Question: I'm developing windows phone 8 application.
I need to apply phone call task.
'''
<StackPanel x:Name="spphone" Orientation="Horizontal">
<TextBlock x:Name="callnumber" Foreground="Red" Tap="phonenumber_Tap">
<Run Text="{Binding phone}"/>
</TextBlock>
</StackPanel>
'''
'''
private void phonenumber_Tap(object sender, System.Windows.Input.GestureEventArgs e)
{
PhoneCallTask call = new PhoneCallTask();
call.PhoneNumber = "3333-525656"; /*I give static value for test*/
call.Show();
}
'''
:-

In the above code i use static value like "3333-525656".
but i need to add value for call.PhoneNumber dynamically from the
'''
<TextBlock x:Name="callnumber" Foreground="Red" Tap="phonenumber_Tap">
<Run Text="{Binding phone}"/>
</TextBlock>
'''
If i use like below it's not work .
'''
call.PhoneNumber = callnumber.Text;
'''
I need to get the phone value to call.phoneNumber
The phone value is bind from web service.
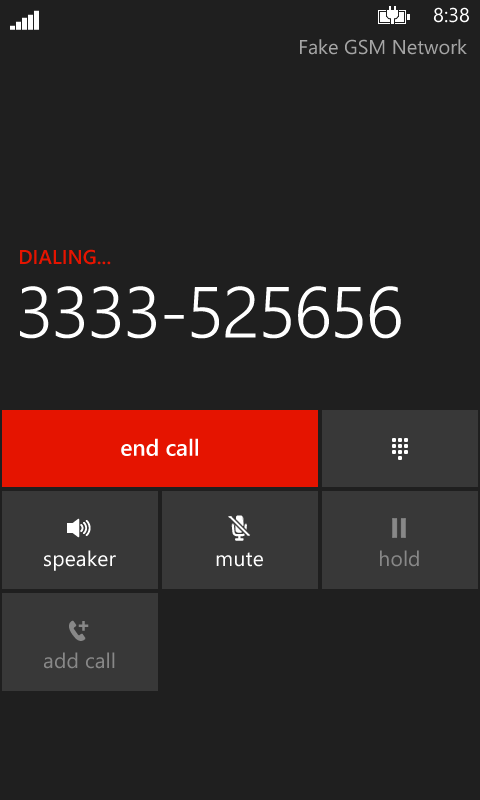
Answer: '''
private void phonenumber_Tap(object sender, System.Windows.Input.GestureEventArgs e)
{
PhoneCallTask call = new PhoneCallTask();
call.PhoneNumber = ((TextBlock)sender).Text;
call.Show();
}
'''